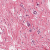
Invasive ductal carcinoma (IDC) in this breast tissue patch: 0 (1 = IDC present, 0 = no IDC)